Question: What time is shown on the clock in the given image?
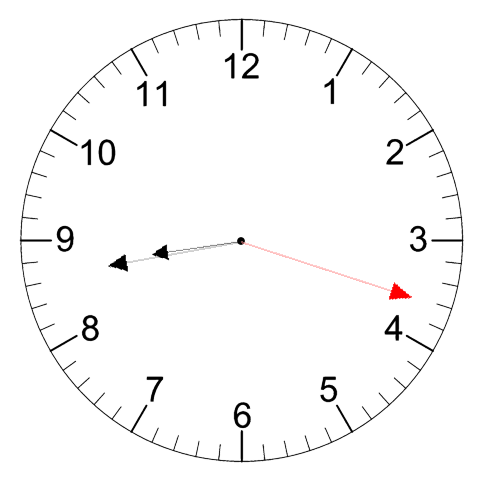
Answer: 08:43:18